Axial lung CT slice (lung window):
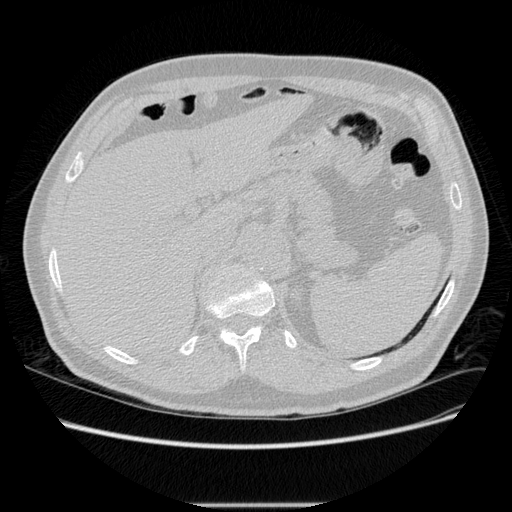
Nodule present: no